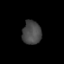
Tissue: lung
Cell type: Epithelial cells
Senescence score: 0.1514
Nuclear area (px): 436
Mean DAPI intensity: 72.752